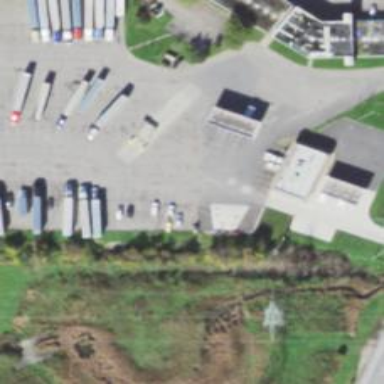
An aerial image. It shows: Weighbridge facility.